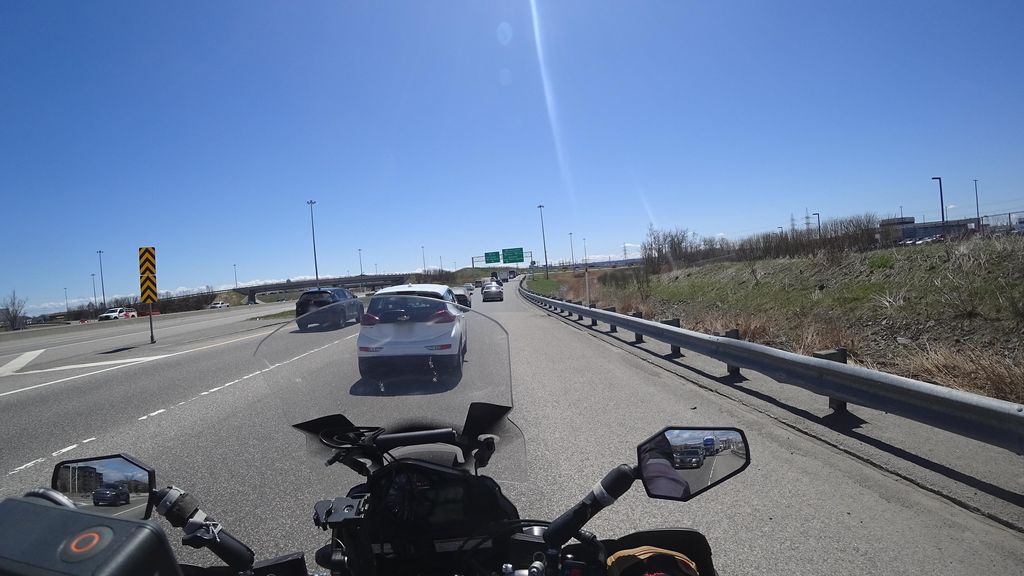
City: quebec_city